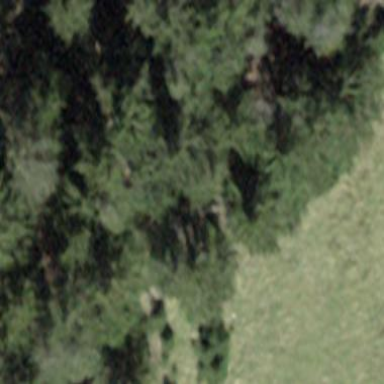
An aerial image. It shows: Forest area.